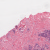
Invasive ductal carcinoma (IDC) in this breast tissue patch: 1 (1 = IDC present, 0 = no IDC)